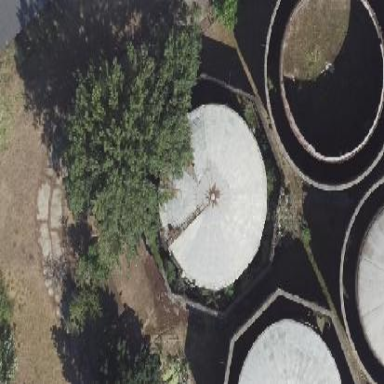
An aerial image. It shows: Grey dome-shaped building which is storage tank.